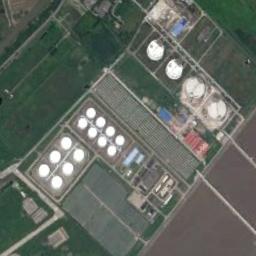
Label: storage_tank